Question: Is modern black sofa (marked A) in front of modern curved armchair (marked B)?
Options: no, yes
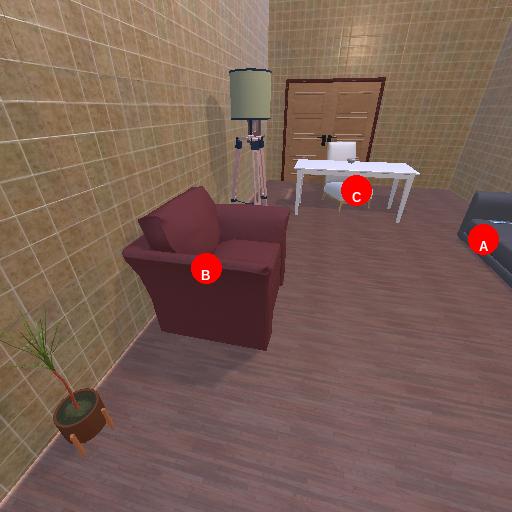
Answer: no